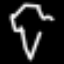
Label: diamond